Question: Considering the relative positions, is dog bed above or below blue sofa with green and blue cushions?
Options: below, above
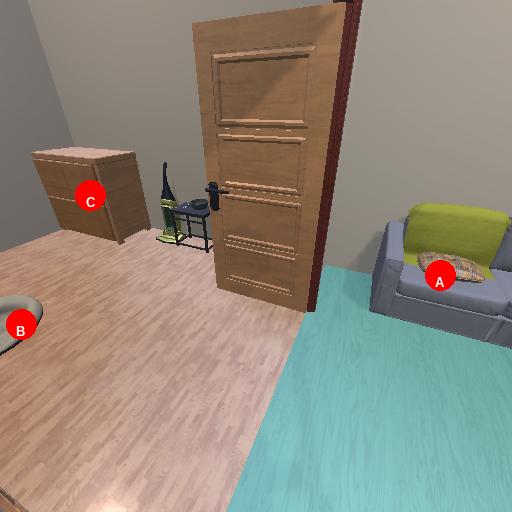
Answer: below